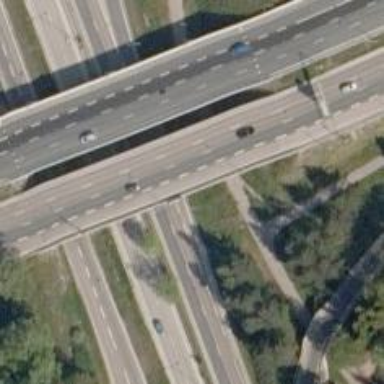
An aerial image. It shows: Bridge mounting in the image.